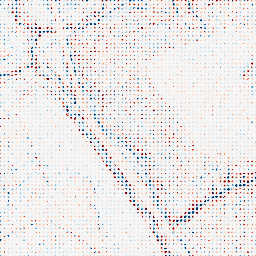
Category: edge_preserving
Decomposition family: anisotropic_diffusion
Decomposition parameters: iterations: 5
kappa: 30
gamma: 0.1
Upsampling method: sinc_blackman
Upsampling parameters: scale: 8
kernel_size: 4
Upsampling scale: 8